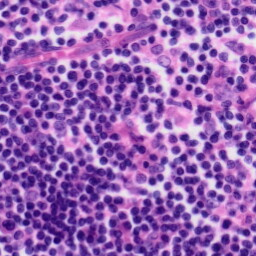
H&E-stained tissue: Tonsil